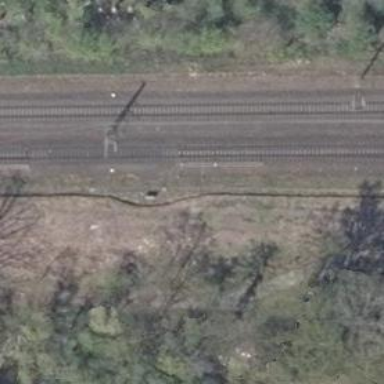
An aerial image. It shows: Railway switch with the turnout pointing to the right.